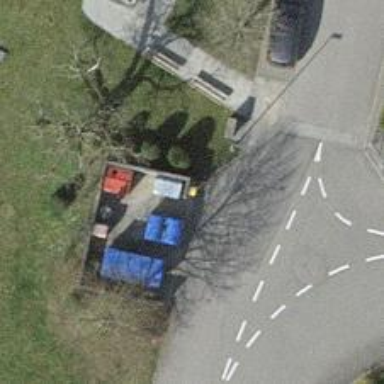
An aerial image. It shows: Post box is visible.